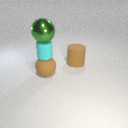
large brown rubber cylinder to the right of large brown rubber sphere